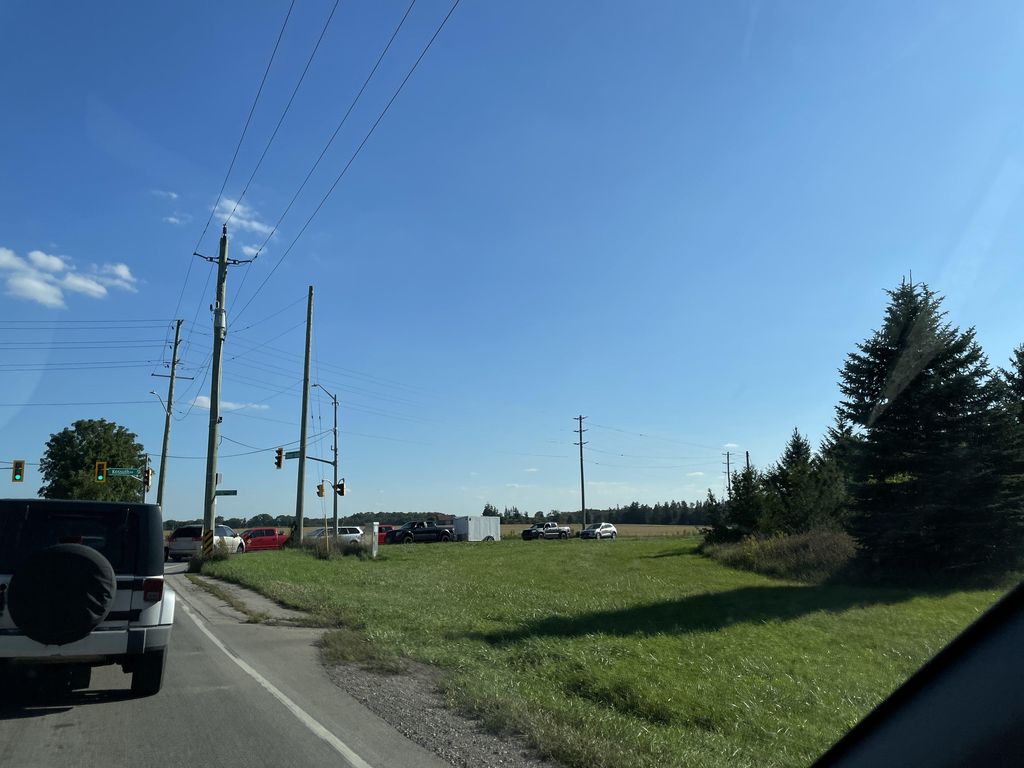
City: kitchener-waterloo